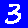
Digit: 3